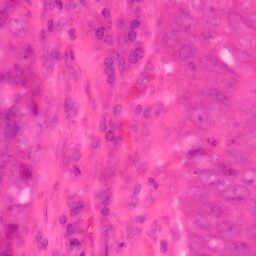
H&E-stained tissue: Colon